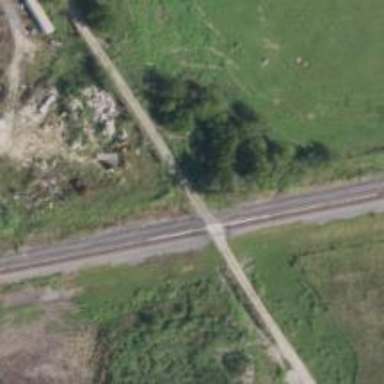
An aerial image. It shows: Level crossing along the railway.